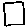
Label: square